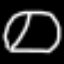
Label: octagon